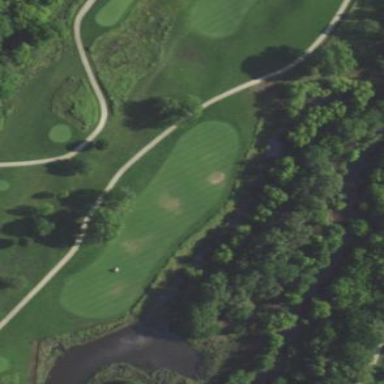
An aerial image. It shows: Rough area on grassy golf course.